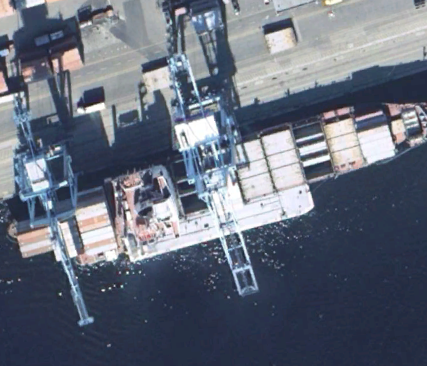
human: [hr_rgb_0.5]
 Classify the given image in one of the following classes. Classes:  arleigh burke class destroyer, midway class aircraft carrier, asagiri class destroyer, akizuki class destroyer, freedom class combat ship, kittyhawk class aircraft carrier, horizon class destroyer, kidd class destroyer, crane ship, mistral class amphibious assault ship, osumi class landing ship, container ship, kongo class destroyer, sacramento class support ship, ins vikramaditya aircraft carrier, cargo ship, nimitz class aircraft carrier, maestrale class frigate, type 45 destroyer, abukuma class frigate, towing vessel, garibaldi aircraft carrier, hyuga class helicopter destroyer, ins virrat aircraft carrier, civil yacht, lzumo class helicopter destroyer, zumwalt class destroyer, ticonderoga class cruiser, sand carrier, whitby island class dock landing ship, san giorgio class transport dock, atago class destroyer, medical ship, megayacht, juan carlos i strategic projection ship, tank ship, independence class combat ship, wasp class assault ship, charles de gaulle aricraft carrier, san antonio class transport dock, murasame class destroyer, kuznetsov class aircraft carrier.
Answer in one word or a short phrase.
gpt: Container ship